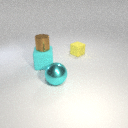
large cyan rubber cube below small brown metal cylinder